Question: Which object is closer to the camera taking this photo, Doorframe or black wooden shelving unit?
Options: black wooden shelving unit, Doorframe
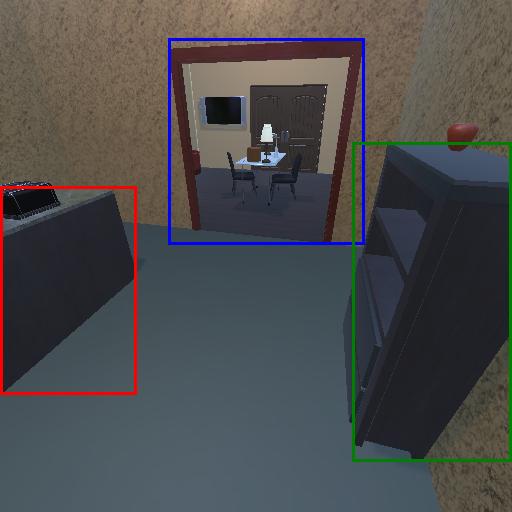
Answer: black wooden shelving unit